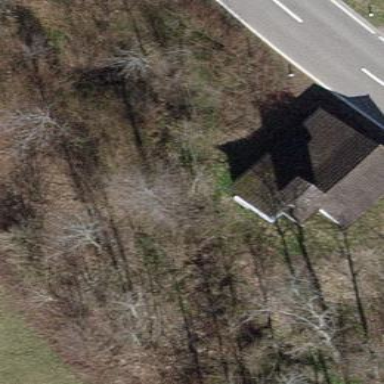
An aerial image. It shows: Shed.